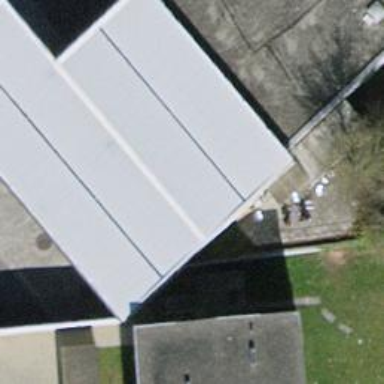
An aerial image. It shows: View of roof of building.